Question: I'm trying to add an order summary to paypal payflow pro, here's my code:
'''
$summary = "&PAYMENTREQUEST_0_PAYMENTACTION=Sale".
"&L_PAYMENTREQUEST_0_NAME0=TestItem".
"&L_PAYMENTREQUEST_0_NUMBER0=<PHONE>".
"&L_PAYMENTREQUEST_0_DESC0=ItemDescription".
"&L_PAYMENTREQUEST_0_AMT0=2.10".
"&L_PAYMENTREQUEST_0_QTY0=1".
"&PAYMENTREQUEST_0_ITEMAMT=2.10";
$post_data = "USER=" . $PF_USER
. "&VENDOR=" . $PF_VENDOR
. "&PARTNER=" . $PF_PARTNER
. "&PWD=" . $PF_PWD
. "&CREATESECURETOKEN=Y"
. "&SECURETOKENID=" . $secureTokenID
. "&TRXTYPE=S"
. $summary
. "&L_PAYMENTREQUEST_0_AMT=2.10"
. "&AMT=2.10";
'''
And the result I get is...
I've been searching for a solution for hours... Any ideas?
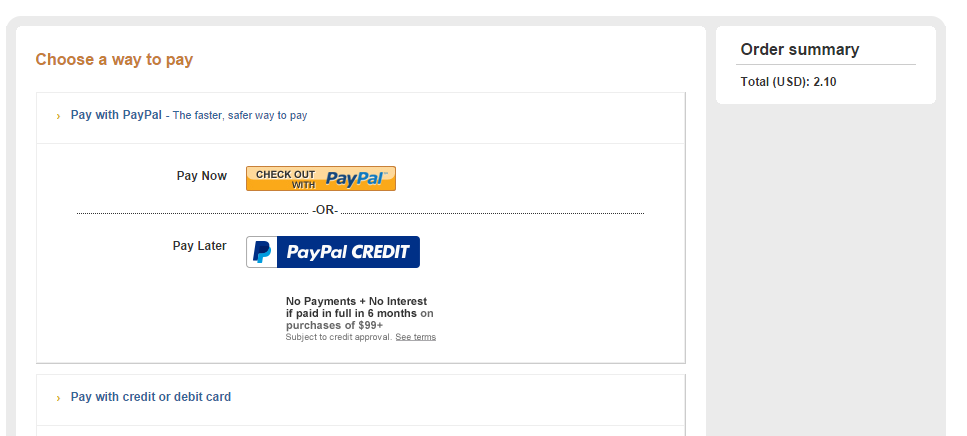
Answer: Unfortunately, there is no way to display the order details other than total amount , tax and the shipping amount on the hosted checkout pages when using the Layout "A" or "B". You can use the Layout "C" which is an iframe and you can display the order information around the iframe using your custom integration .